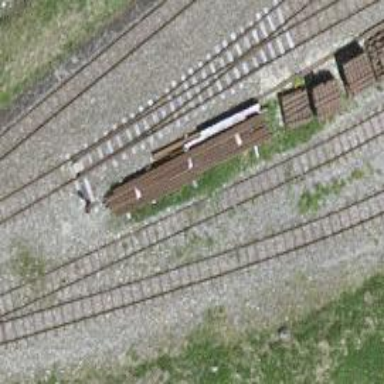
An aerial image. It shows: Narrow-gauge railway with one track passing through service yard.